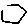
Label: hexagon